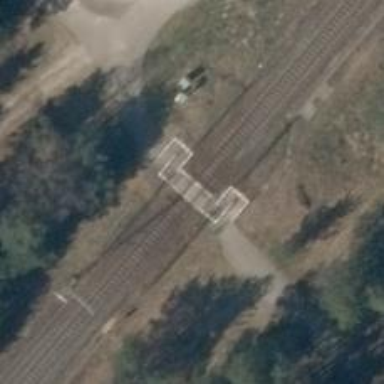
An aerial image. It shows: Railway crossing with chicane feature.